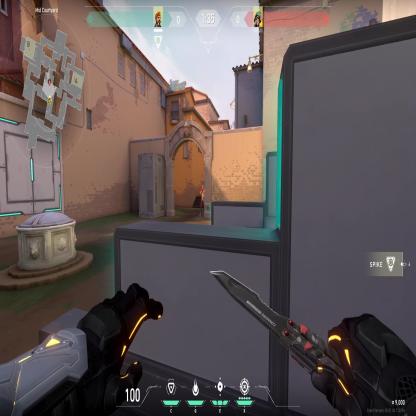
Label: enemy